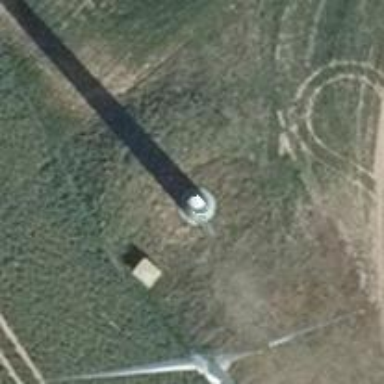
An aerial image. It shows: Wind generator is in the picture.